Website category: phone
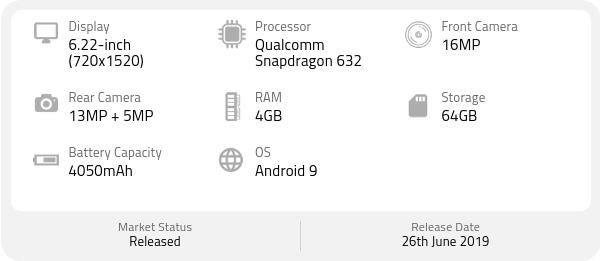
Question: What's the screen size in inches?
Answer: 6.22-inch

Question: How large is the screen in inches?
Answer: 6.22-inch

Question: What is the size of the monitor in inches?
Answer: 6.22-inch

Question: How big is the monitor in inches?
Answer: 6.22-inch

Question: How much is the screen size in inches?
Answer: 6.22-inch

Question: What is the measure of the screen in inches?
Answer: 6.22-inch

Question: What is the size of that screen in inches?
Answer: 6.22-inch

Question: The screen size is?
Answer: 6.22-inch

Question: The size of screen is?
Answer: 6.22-inch

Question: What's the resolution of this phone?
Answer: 720x1520

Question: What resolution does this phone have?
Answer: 720x1520

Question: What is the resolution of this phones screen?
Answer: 720x1520

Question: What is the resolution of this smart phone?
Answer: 720x1520

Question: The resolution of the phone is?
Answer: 720x1520

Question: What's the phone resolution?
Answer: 720x1520

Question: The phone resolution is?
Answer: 720x1520

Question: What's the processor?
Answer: Qualcomm Snapdragon 632

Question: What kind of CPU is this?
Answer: Qualcomm Snapdragon 632

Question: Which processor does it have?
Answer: Qualcomm Snapdragon 632

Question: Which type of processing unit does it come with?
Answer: Qualcomm Snapdragon 632

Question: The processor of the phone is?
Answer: Qualcomm Snapdragon 632

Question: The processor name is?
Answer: Qualcomm Snapdragon 632

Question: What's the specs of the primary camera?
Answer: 13MP + 5MP

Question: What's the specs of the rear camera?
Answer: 13MP + 5MP

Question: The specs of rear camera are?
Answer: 13MP + 5MP

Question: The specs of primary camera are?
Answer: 13MP + 5MP

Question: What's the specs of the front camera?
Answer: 16MP

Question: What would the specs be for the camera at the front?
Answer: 16MP

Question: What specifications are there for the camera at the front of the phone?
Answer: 16MP

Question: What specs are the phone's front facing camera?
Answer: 16MP

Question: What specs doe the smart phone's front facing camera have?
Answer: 16MP

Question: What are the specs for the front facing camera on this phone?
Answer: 16MP

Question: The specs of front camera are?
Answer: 16MP

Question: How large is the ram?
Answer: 4GB

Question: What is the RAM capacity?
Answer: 4GB

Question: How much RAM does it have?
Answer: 4GB

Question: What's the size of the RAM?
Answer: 4GB

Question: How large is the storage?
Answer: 64GB

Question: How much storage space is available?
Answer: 64GB

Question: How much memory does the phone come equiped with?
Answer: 64GB

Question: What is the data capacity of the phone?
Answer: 64GB

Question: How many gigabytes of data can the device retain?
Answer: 64GB

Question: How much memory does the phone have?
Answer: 64GB

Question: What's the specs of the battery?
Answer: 4050mAh

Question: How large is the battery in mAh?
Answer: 4050mAh

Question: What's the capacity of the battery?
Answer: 4050mAh

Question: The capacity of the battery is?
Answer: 4050mAh

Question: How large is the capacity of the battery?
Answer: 4050mAh

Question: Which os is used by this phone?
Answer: Android 9

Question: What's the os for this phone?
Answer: Android 9

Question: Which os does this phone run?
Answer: Android 9

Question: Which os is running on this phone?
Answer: Android 9

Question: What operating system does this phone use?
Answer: Android 9

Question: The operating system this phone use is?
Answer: Android 9

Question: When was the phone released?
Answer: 26th June 2019

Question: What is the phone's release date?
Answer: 26th June 2019

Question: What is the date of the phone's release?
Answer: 26th June 2019

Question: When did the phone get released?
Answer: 26th June 2019

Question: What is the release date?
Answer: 26th June 2019

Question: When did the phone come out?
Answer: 26th June 2019

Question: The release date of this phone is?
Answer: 26th June 2019